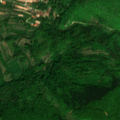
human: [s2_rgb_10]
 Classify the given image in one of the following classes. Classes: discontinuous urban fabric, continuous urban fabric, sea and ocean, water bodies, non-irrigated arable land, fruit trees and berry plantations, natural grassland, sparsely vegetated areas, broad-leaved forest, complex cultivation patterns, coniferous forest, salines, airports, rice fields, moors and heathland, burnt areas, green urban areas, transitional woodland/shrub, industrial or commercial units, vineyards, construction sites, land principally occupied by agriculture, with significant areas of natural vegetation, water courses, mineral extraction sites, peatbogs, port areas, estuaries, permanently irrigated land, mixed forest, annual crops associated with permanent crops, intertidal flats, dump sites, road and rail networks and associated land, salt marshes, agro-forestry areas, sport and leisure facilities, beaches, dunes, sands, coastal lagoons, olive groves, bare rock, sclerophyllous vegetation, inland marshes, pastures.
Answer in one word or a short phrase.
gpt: complex cultivation patterns, land principally occupied by agriculture, with significant areas of natural vegetation, broad-leaved forest, transitional woodland/shrub